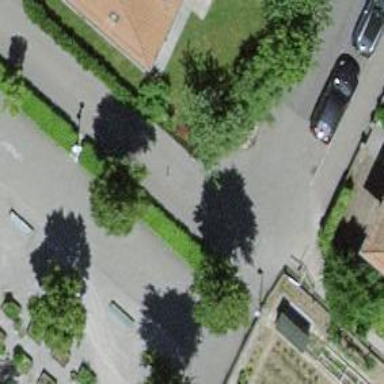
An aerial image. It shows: Bollard barrier.